Interaction volume radius: 5 \u00c5
Interaction volume height: 35 \u00c5
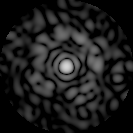
Disorder parameter: 0.8519